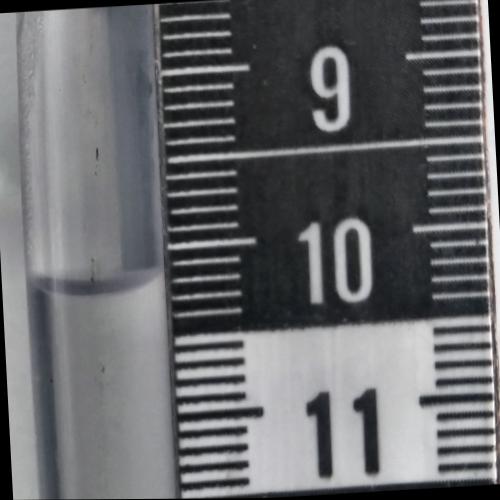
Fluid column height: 10.2 cm